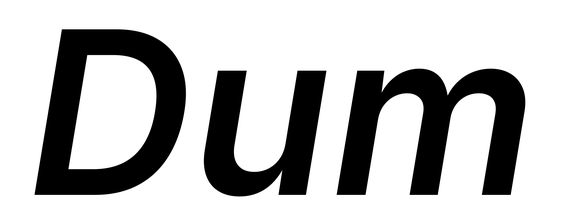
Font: Inter-Italic_SemiBold_Italic